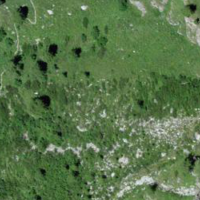
EUNIS habitat code: 26
Species observed at this site:
Boloria titania